You are looking at the raw vibration waveform of a rotating shaft. Classify the rotor condition as one of: normal, misalignment, unbalance, looseness.
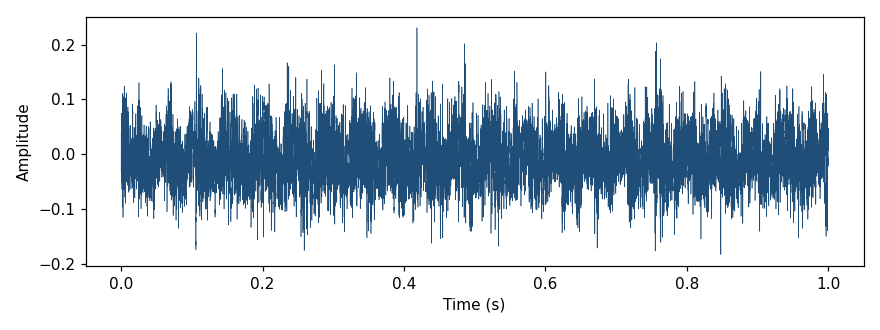
Answer: unbalance